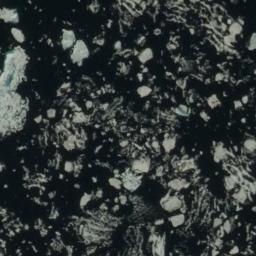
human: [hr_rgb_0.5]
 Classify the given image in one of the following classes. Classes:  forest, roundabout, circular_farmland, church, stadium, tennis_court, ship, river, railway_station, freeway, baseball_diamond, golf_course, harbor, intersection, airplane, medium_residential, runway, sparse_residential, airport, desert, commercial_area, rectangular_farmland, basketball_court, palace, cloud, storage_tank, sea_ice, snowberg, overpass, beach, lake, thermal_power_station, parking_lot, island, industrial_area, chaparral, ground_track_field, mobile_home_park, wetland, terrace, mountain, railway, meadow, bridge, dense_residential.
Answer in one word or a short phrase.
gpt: sea_ice